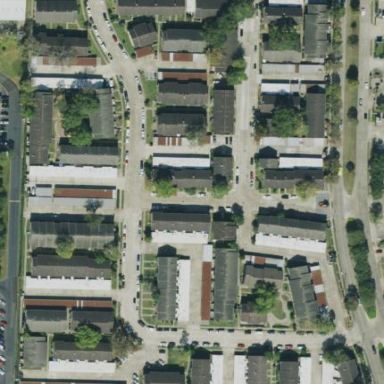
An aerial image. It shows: Residential area with apartments.